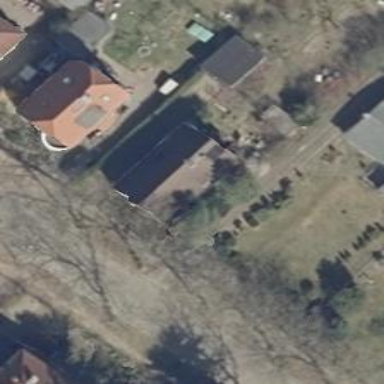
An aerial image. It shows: Detached building with gabled roof.